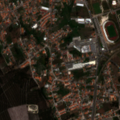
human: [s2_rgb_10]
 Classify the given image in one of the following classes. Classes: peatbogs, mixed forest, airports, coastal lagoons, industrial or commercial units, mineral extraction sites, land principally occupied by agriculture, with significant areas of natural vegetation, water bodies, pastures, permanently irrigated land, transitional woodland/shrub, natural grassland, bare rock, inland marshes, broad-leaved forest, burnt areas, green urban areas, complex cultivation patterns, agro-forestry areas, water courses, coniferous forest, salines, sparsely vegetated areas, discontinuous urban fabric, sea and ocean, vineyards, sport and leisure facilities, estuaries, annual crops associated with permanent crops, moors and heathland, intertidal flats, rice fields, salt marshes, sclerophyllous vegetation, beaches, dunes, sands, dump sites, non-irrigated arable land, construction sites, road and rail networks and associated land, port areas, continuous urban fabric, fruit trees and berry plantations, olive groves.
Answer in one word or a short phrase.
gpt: discontinuous urban fabric, industrial or commercial units, sport and leisure facilities, land principally occupied by agriculture, with significant areas of natural vegetation, coniferous forest, transitional woodland/shrub